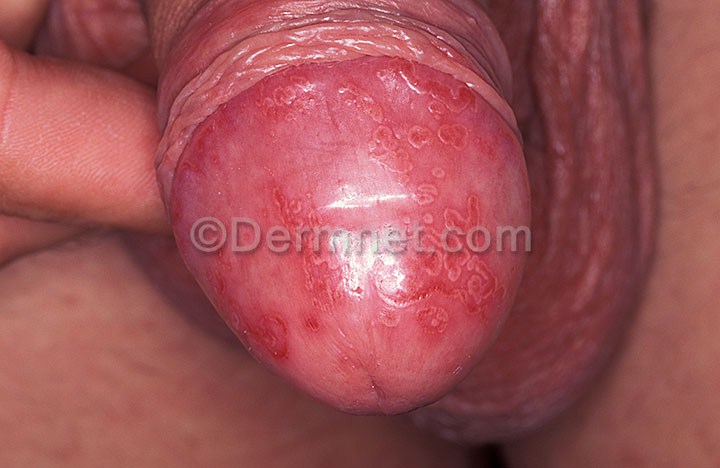
Disease: Tinea Ringworm Candidiasis and other Fungal Infections